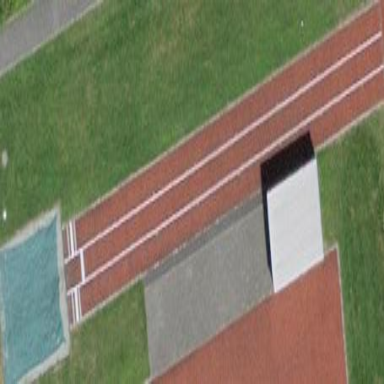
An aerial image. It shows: Track located within leisure land area.